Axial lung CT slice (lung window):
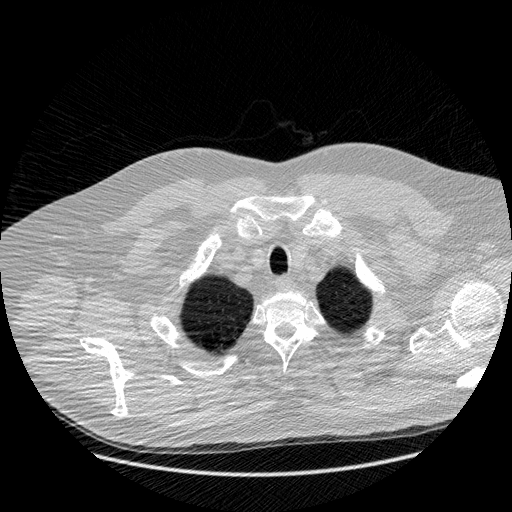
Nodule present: no